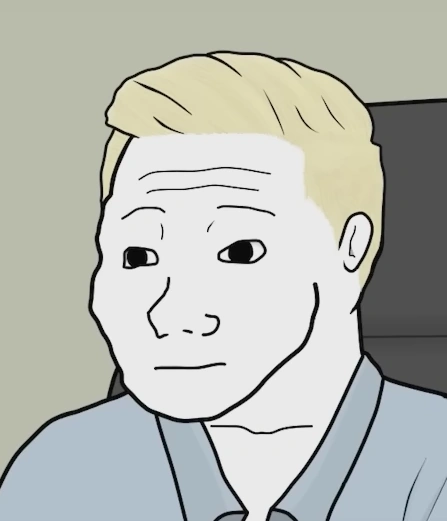
Label: 5_Wojak_with_Background